Field crop: tomato
Growth stage: 1
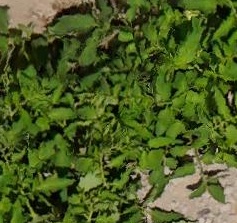
Species: tomato